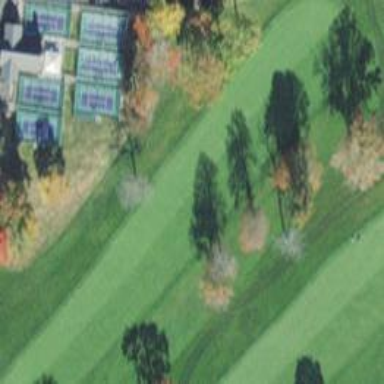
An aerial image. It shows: Golf hole.